Field crop: maize
Growth stage: 2
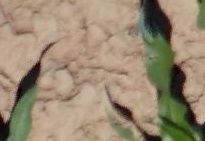
Species: maize